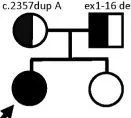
(A) Family pedigree with the inheritance pattern. TRIM37 duplication and deletion are showed.
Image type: radiology (x_ray)